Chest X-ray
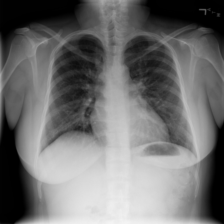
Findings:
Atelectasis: negative
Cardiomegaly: negative
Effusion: negative
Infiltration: negative
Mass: negative
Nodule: negative
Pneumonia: negative
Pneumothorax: negative
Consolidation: negative
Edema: negative
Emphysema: negative
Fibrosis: negative
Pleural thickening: negative
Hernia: negative